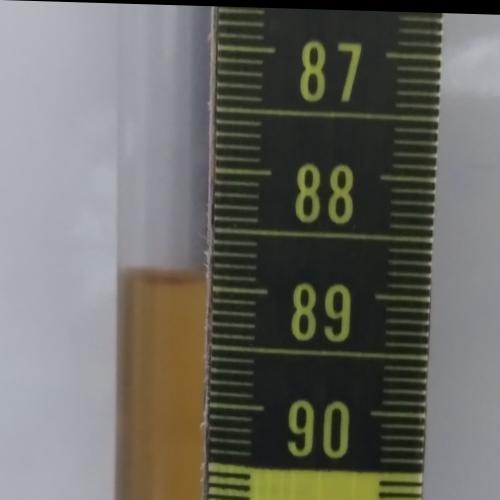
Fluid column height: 88.9 cm